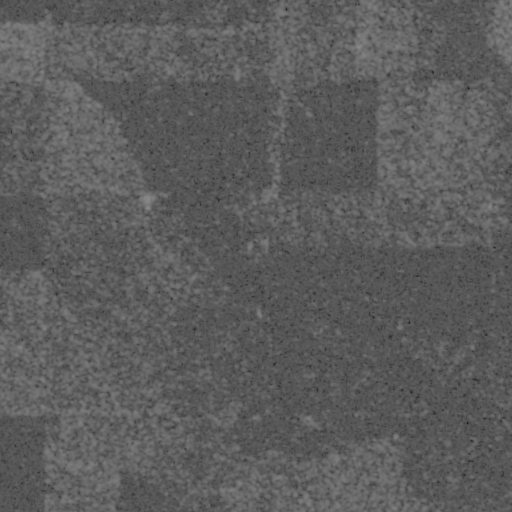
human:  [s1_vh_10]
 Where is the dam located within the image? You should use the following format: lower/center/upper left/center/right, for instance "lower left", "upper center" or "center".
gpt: The dam is located in the center of the image.
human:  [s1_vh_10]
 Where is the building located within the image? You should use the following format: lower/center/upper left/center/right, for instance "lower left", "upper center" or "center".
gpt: The building is located in the center left of the image.
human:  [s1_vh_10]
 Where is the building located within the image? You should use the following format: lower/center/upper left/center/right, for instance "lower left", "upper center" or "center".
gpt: The building is located in the center left of the image.
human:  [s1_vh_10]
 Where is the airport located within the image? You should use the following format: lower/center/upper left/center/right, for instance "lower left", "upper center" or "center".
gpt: There is no airport in the image.

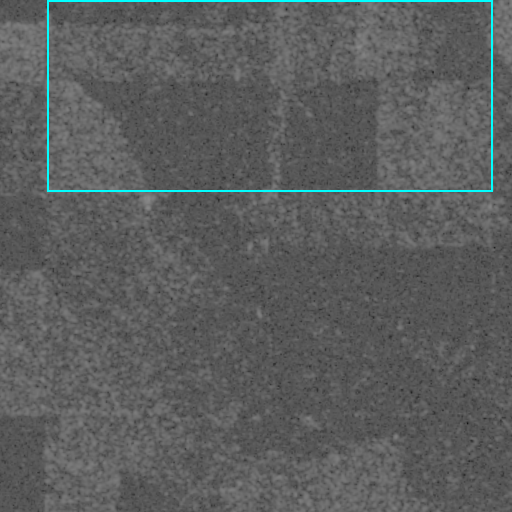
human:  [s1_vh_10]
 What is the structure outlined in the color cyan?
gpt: The structure outlined in cyan is a crop field.
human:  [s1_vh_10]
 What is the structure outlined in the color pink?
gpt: There is no pink outline.